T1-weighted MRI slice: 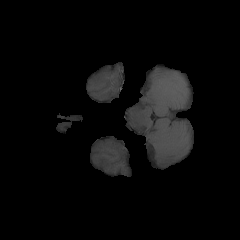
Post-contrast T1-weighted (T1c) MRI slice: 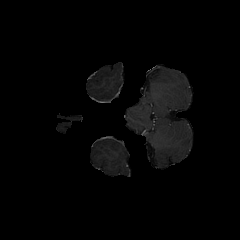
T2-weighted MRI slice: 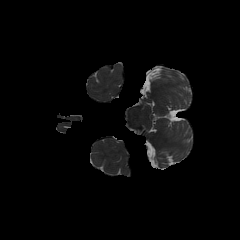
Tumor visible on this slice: no